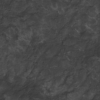
Label: not_dusty